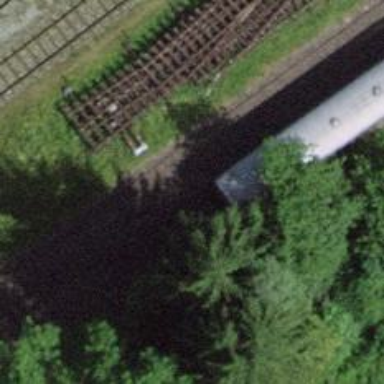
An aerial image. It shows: Single-track railway yard.